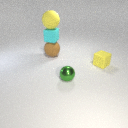
small yellow rubber cube in front of large brown rubber sphere